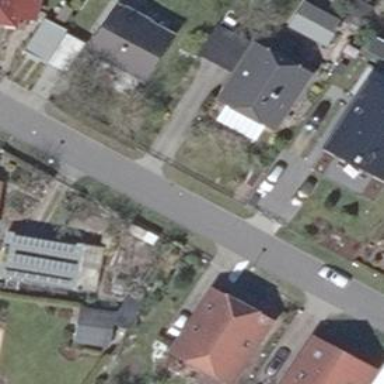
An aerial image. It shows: Residential road.